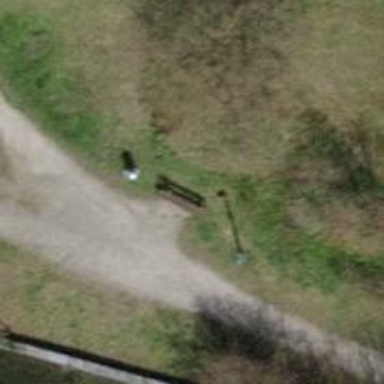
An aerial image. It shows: Bench.